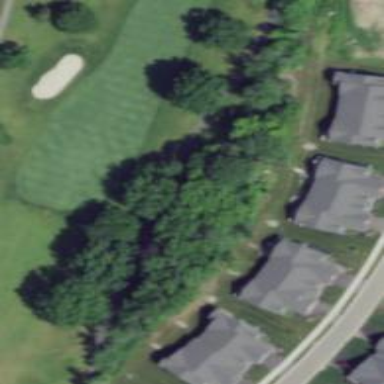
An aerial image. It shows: Path designated for golf carts.